Question: I'd like to create a 'UIActivityViewController' with just the text and mail activities. How would I do this? The <URL> seems to be fairly sparse in substance.
I'm using the following code to present my 'UIActivityViewController':
'''
NSArray *Items = [NSArray arrayWithObject:@"text"];
UIActivityViewController *ActivityView =
[[UIActivityViewController alloc]
initWithActivityItems:Items applicationActivities:nil];
[self presentViewController:ActivityView animated:YES completion:nil];
'''
Which produces this:

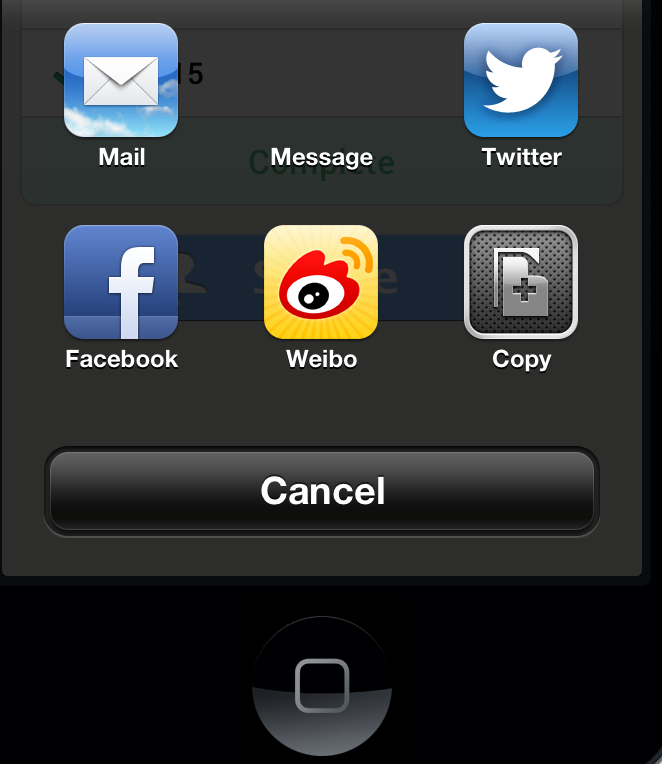
Answer: you need to set 'setExcludedActivityTypes' like this:-
'''
[ActivityView setExcludedActivityTypes:[NSArray arrayWithObjects:
UIActivityTypeMail,UIActivityTypeCopyToPasteboard,nil]];
'''